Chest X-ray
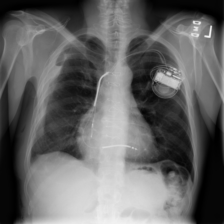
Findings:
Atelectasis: negative
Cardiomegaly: negative
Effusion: negative
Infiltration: negative
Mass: negative
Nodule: negative
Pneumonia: negative
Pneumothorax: negative
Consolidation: negative
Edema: negative
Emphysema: positive
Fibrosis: negative
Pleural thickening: negative
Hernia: negative